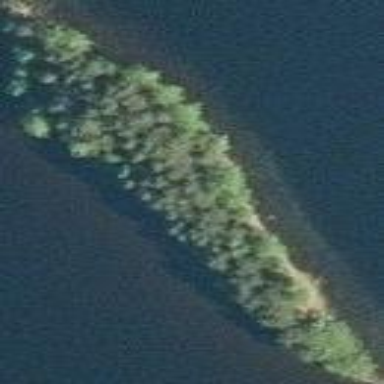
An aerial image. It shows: Image showing island.